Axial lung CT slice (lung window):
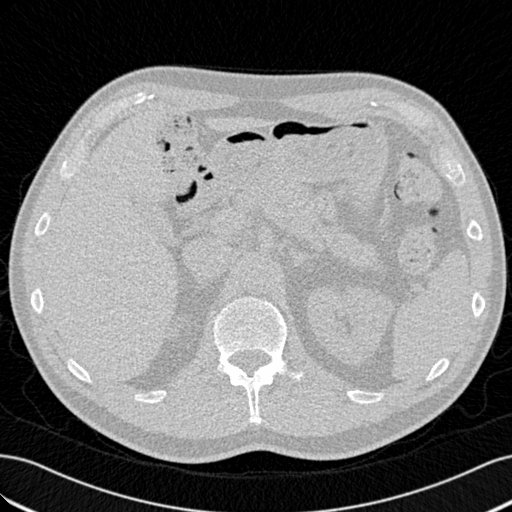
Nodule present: no